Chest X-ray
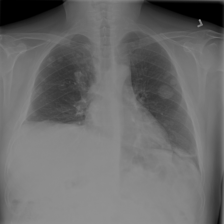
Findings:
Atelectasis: positive
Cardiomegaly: negative
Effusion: negative
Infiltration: negative
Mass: positive
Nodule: negative
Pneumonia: negative
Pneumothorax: negative
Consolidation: negative
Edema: negative
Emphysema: negative
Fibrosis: negative
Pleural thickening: negative
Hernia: negative